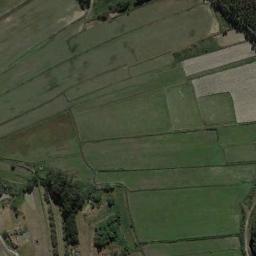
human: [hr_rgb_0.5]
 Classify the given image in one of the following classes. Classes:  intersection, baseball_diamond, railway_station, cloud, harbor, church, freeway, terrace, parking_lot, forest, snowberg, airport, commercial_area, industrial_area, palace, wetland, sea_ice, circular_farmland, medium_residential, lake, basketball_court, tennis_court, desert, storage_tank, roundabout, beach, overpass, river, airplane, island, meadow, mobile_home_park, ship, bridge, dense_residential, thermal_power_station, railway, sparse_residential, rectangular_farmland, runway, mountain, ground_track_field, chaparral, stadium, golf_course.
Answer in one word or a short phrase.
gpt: terrace